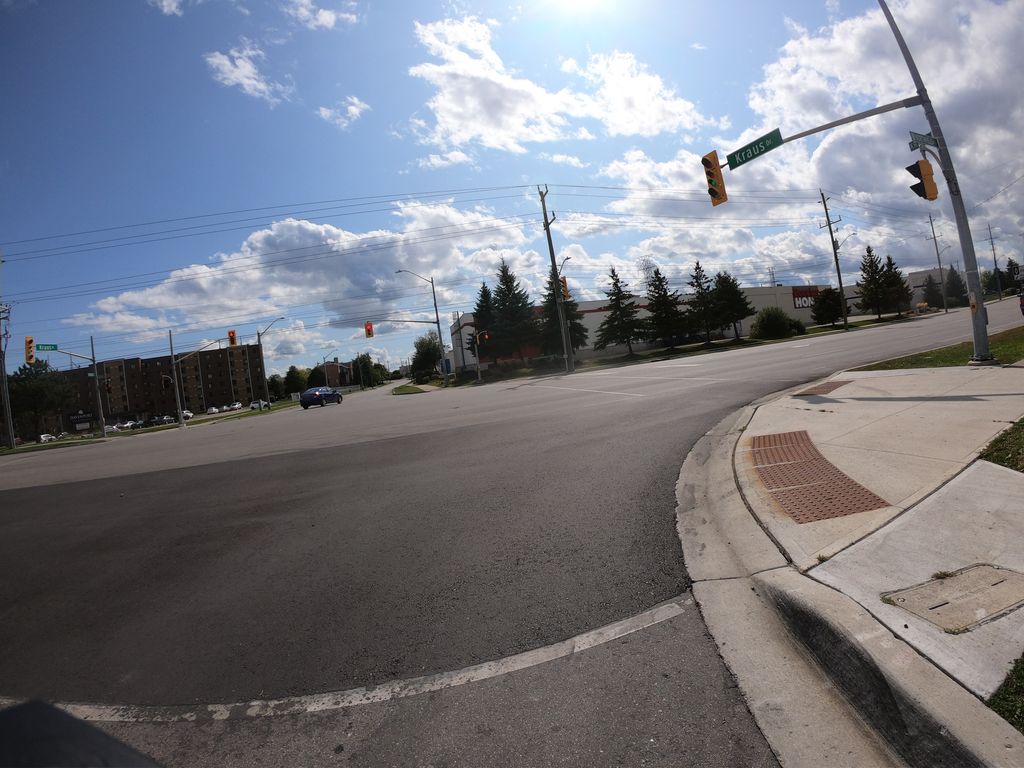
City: kitchener-waterloo